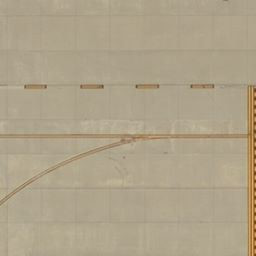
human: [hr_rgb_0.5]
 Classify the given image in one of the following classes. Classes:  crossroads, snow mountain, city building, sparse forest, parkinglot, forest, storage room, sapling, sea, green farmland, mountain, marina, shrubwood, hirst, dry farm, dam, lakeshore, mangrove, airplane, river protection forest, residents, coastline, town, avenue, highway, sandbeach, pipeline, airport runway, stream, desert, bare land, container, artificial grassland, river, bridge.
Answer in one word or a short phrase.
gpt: airport runway